Question: Every time i sent a message with JmsTemplate the exception will be thrown. (I used Spring 3.0.5.RELEASE). I cant find the incompatible classes!
Spring jars in my class path:

The error log:
'''
springframework.transaction.support.TransactionSynchronizationUtils.invokeAfterCompletion(136) | TransactionSynchronization.afterCompletion threw exception
java.lang.IncompatibleClassChangeError: Class org.springframework.jms.connection.JmsResourceHolder does not implement the requested interface org.springframework.transaction.support.ResourceHolder
at org.springframework.transaction.support.ResourceHolderSynchronization.afterCompletion(ResourceHolderSynchronization.java:105)
at org.springframework.transaction.support.TransactionSynchronizationUtils.invokeAfterCompletion(TransactionSynchronizationUtils.java:133)
at org.springframework.transaction.support.AbstractPlatformTransactionManager.invokeAfterCompletion(AbstractPlatformTransactionManager.java:904)
at org.springframework.transaction.support.AbstractPlatformTransactionManager.triggerAfterCompletion(AbstractPlatformTransactionManager.java:879)
at org.springframework.transaction.support.AbstractPlatformTransactionManager.processCommit(AbstractPlatformTransactionManager.java:707)
at org.springframework.transaction.support.AbstractPlatformTransactionManager.commit(AbstractPlatformTransactionManager.java:632)
at org.springframework.transaction.interceptor.TransactionAspectSupport.commitTransactionAfterReturning(TransactionAspectSupport.java:314)
at org.springframework.transaction.interceptor.TransactionInterceptor.invoke(TransactionInterceptor.java:116)
at org.springframework.aop.framework.ReflectiveMethodInvocation.proceed(ReflectiveMethodInvocation.java:172)
at org.springframework.aop.framework.Cglib2AopProxy$DynamicAdvisedInterceptor.intercept(Cglib2AopProxy.java:621)
at ...
'''
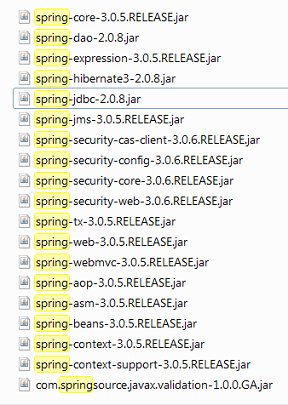
Answer: JmsResourceHandler org.springframework.transaction.support.ResourceHolderSupport; and ResourceHolderSupport ResourceHolder.
ResourceHolderSupport was in two jars:
- -
I solved the problem by using Spring-orm-3.0.5.Release, instead of spring-hibernate3-2.0.8,.